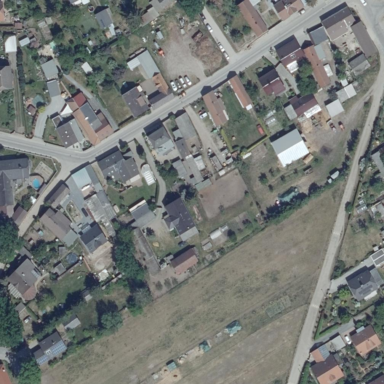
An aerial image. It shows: Residential area.